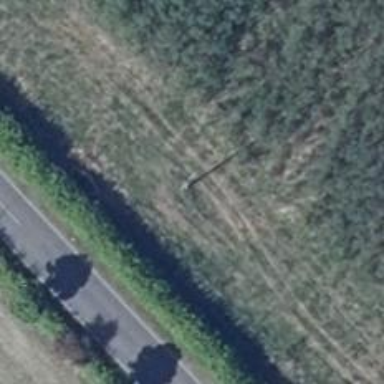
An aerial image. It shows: Power pole.